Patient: sex M, age 58
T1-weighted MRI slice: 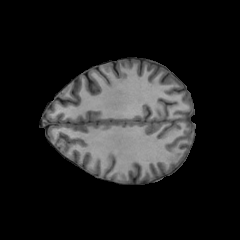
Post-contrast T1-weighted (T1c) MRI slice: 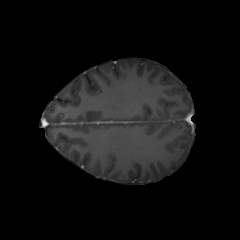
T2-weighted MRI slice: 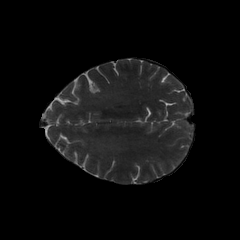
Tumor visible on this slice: no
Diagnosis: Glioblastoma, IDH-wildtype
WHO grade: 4